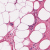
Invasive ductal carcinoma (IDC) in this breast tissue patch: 0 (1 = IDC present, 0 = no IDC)